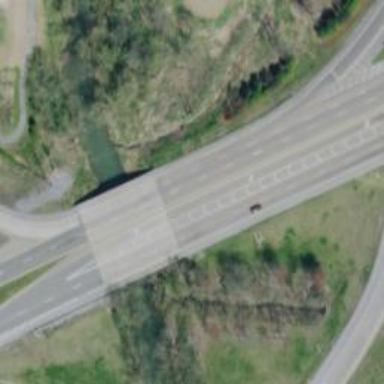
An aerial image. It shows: Trunk highway bridge.